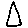
Label: triangle